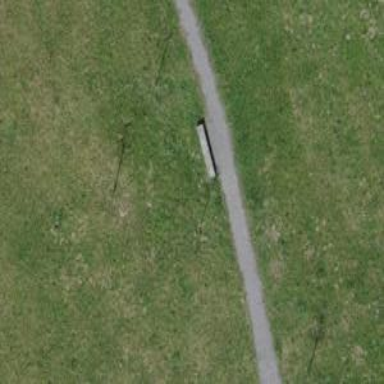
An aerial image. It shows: Bench for seating.